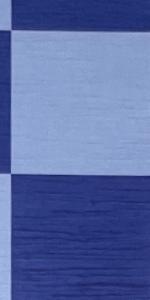
Label: Empty